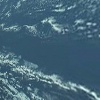
Label: water